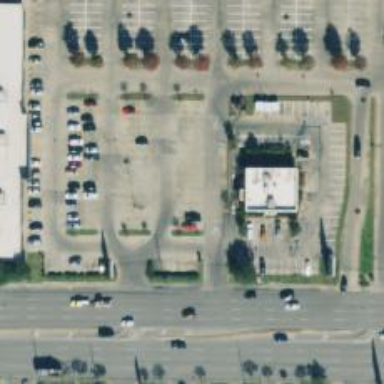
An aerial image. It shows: Parking space is available.